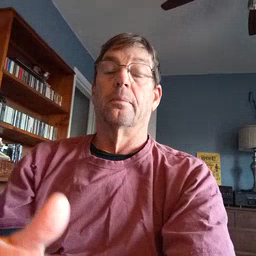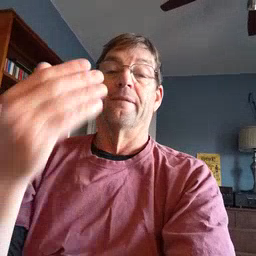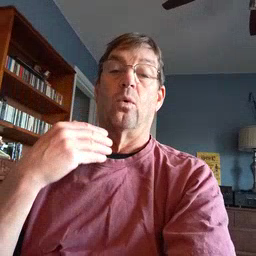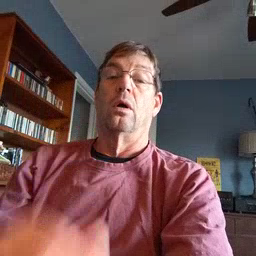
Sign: before